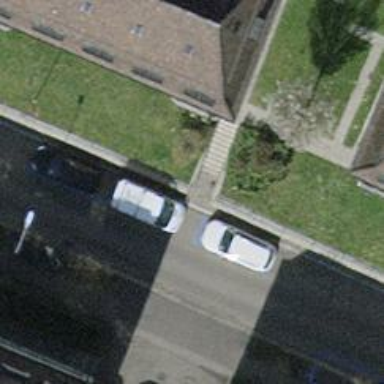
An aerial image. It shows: Set of concrete steps.